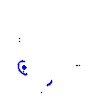
Particle: proton